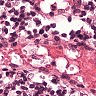
Metastatic tissue present: no